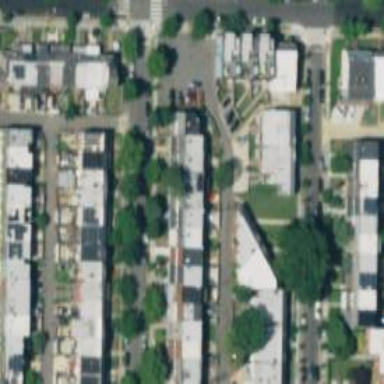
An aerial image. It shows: Alleyway designated as service road.